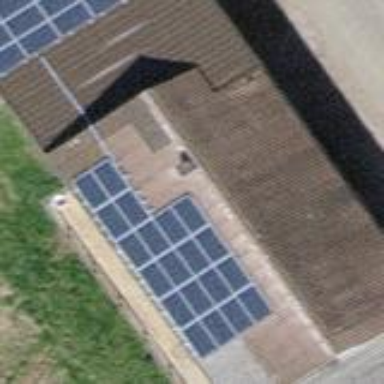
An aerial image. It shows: Solar power generator using photovoltaic panels.